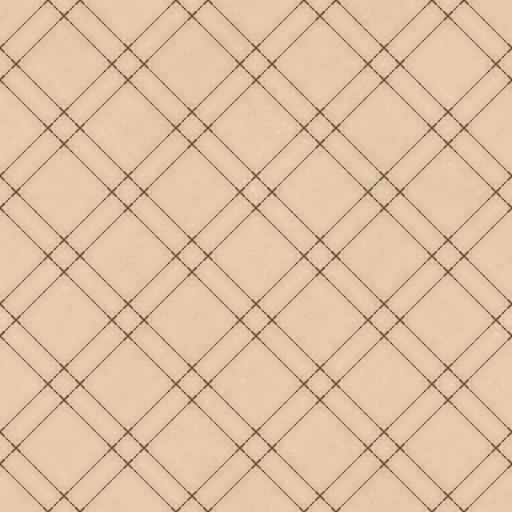
Tags: beige leather stitched white